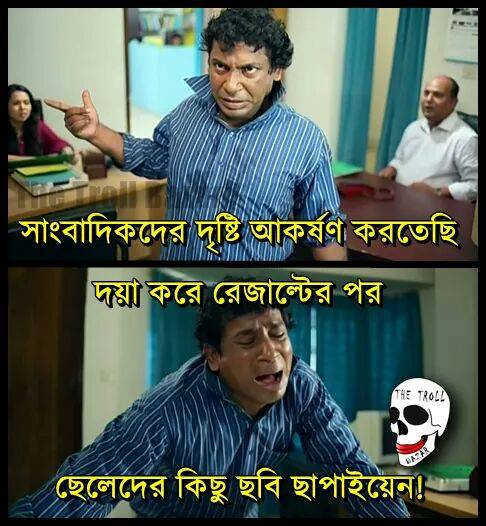
Caption: সাংবাদিকদের দৃষ্টি আকর্ষণ করতেছি দয়া করে রেজাল্টের পর ছেলেদের কিছু ছবি ছাপাইয়েন!
Label: hate